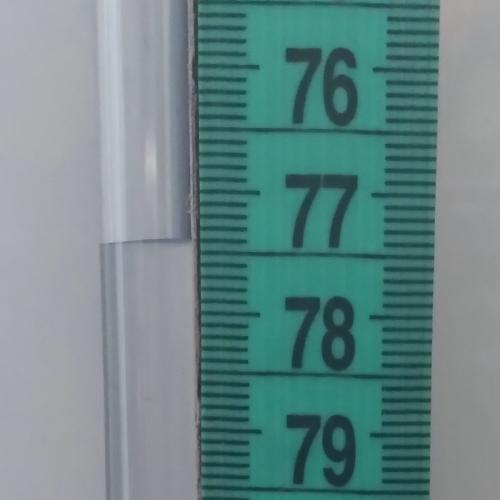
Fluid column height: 77.4 cm